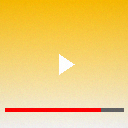
Screen state: on